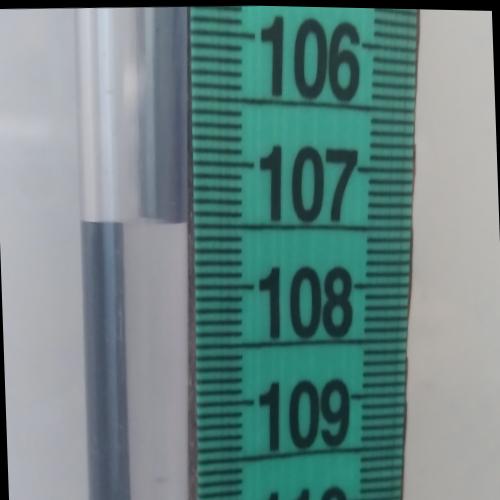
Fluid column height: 107.5 cm